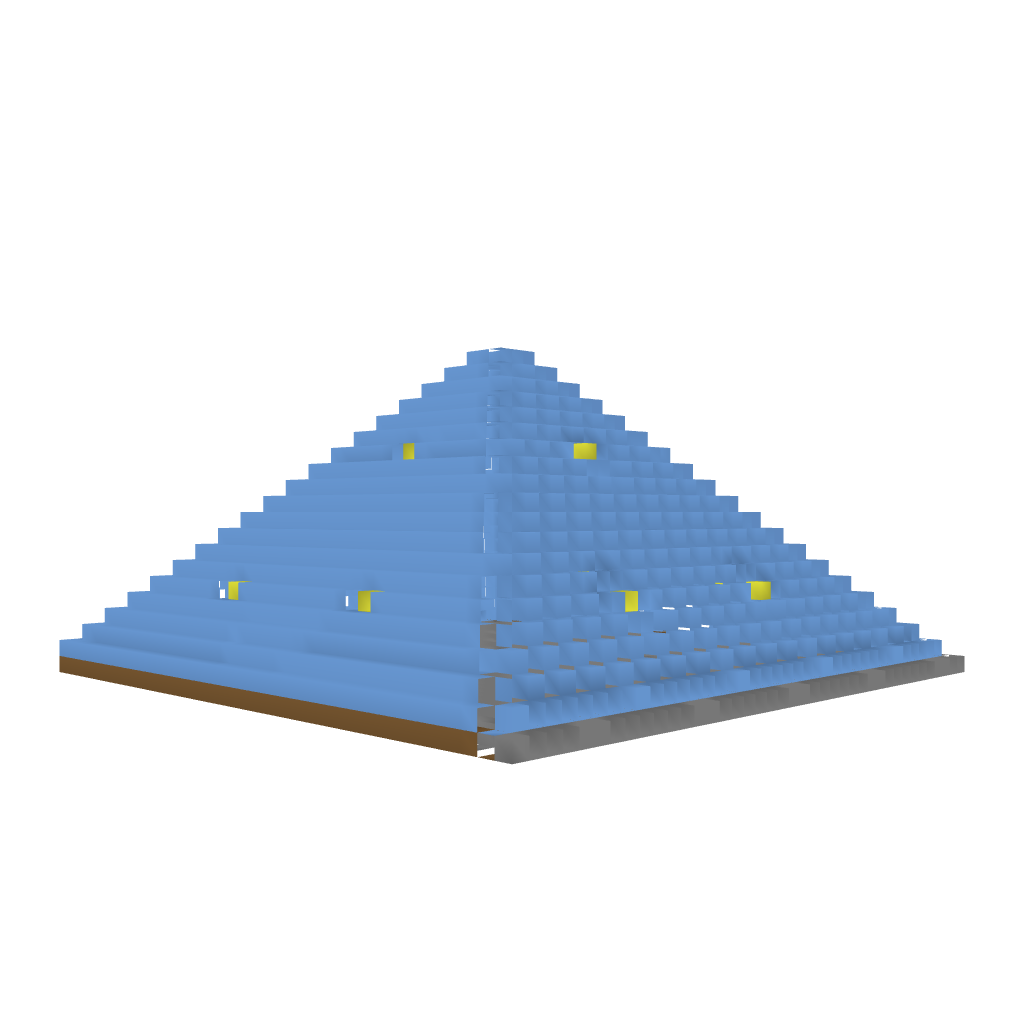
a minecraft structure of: Diamond Pyramid high quality